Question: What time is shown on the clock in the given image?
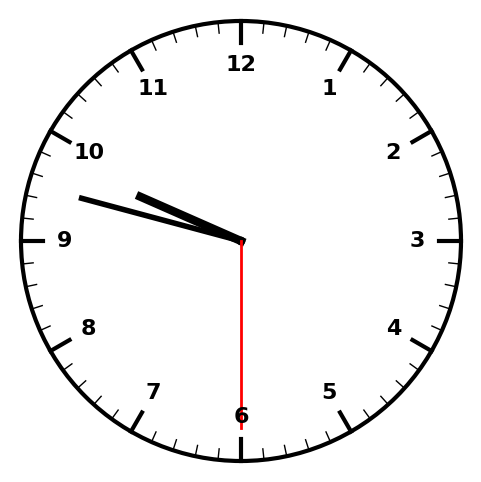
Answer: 09:47:30